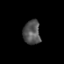
Tissue: prostate
Cell type: T cells
Senescence score: 0.3606
Nuclear area (px): 403
Mean DAPI intensity: 84.295